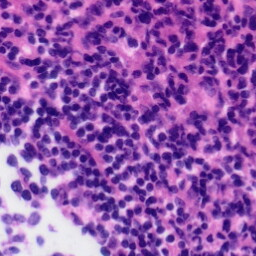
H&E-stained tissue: Tonsil